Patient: sex F, age 67
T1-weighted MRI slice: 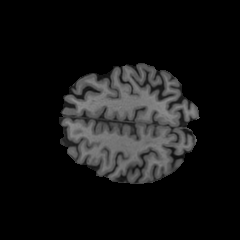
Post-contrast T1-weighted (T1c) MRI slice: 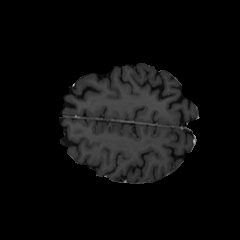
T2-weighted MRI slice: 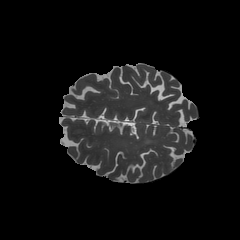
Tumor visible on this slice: yes
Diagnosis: Glioblastoma, IDH-wildtype
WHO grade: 4